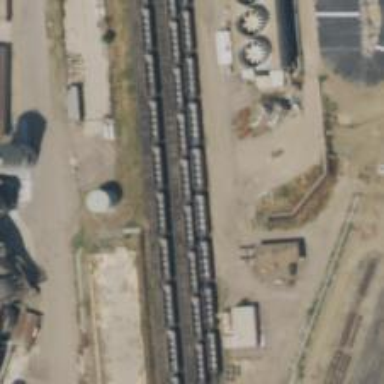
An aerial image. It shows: Railway siding for service.